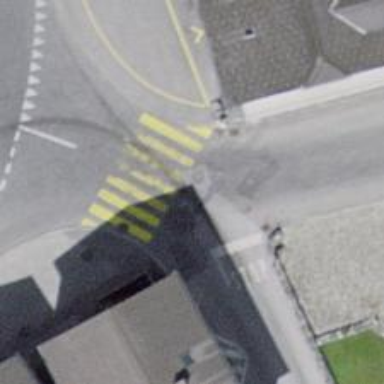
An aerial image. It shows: Uncontrolled zebra crossing on the road.